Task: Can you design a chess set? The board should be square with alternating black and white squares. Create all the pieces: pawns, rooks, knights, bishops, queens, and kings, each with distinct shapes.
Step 4179:
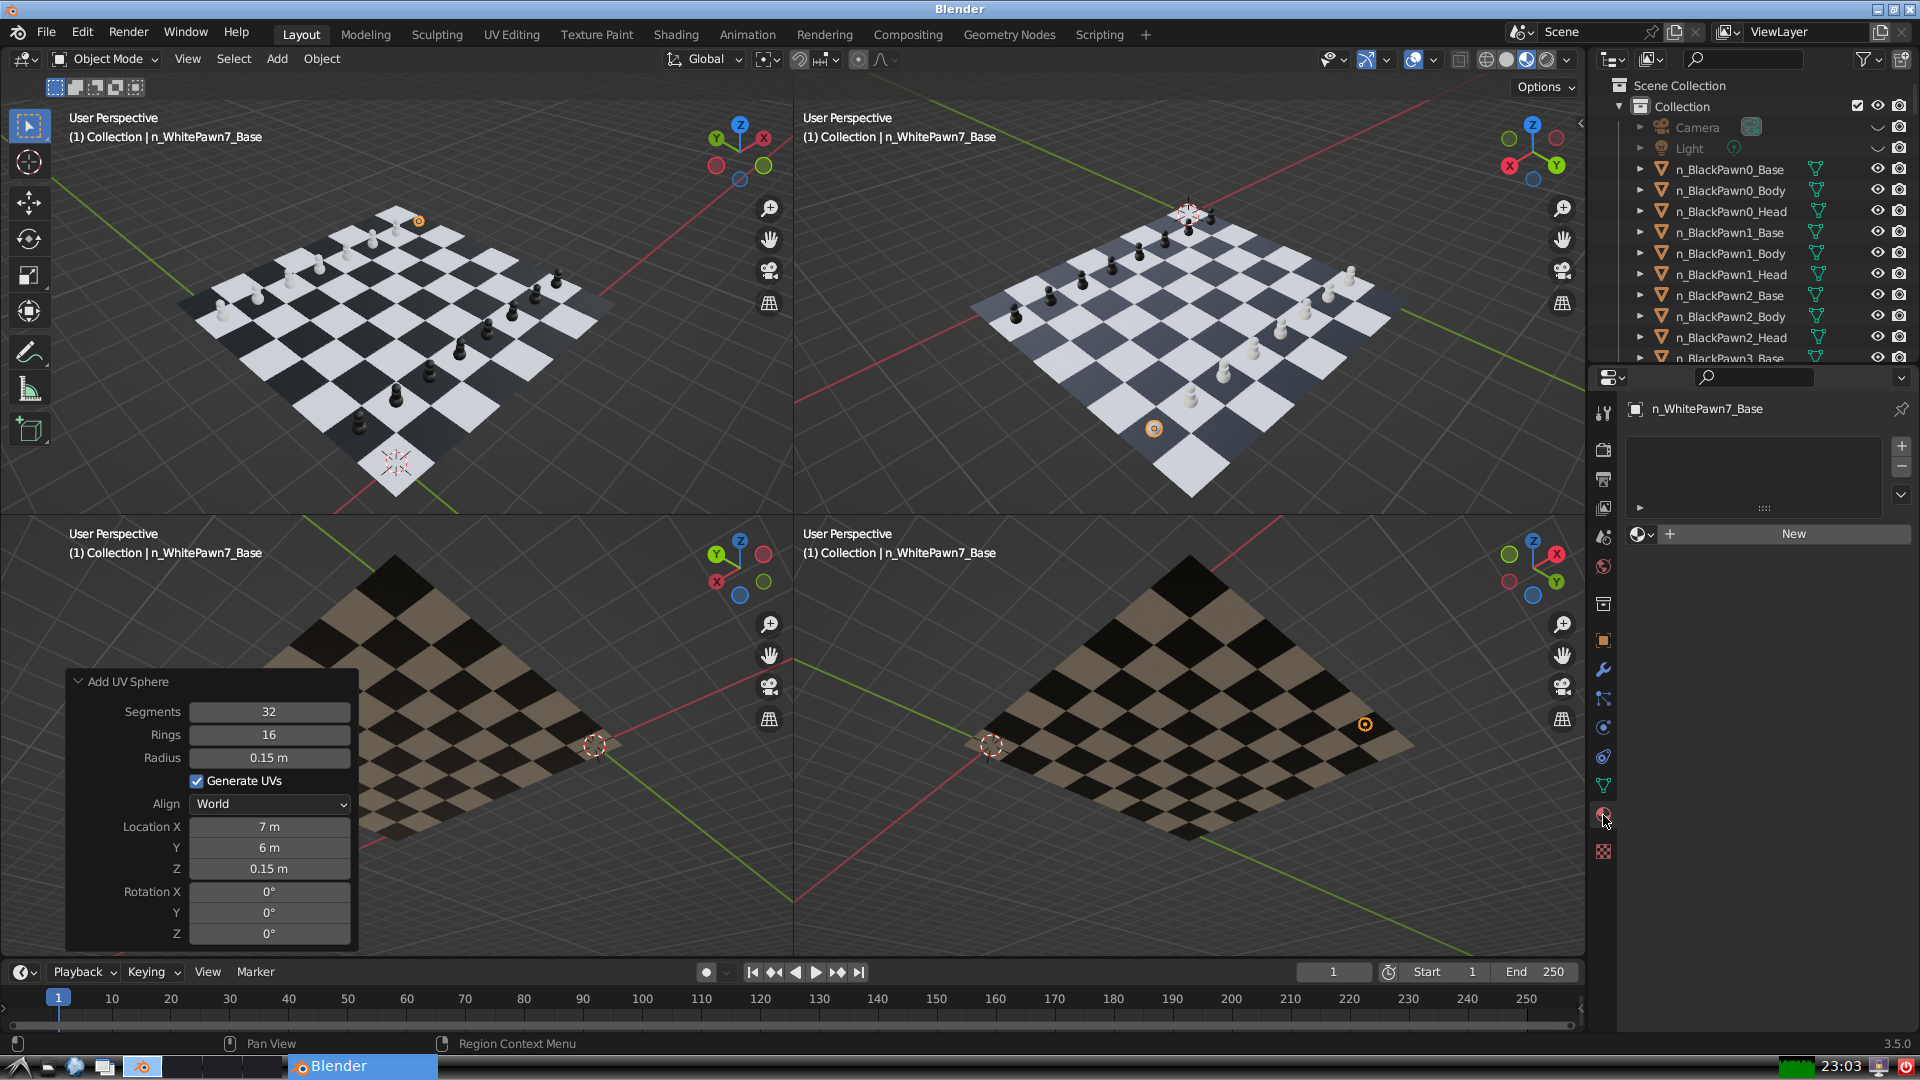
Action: {"mouse_move": [1636, 534]}